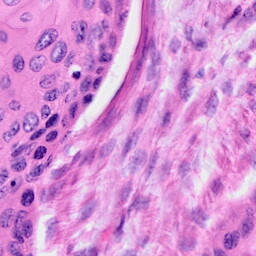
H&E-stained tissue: Cervix